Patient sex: M
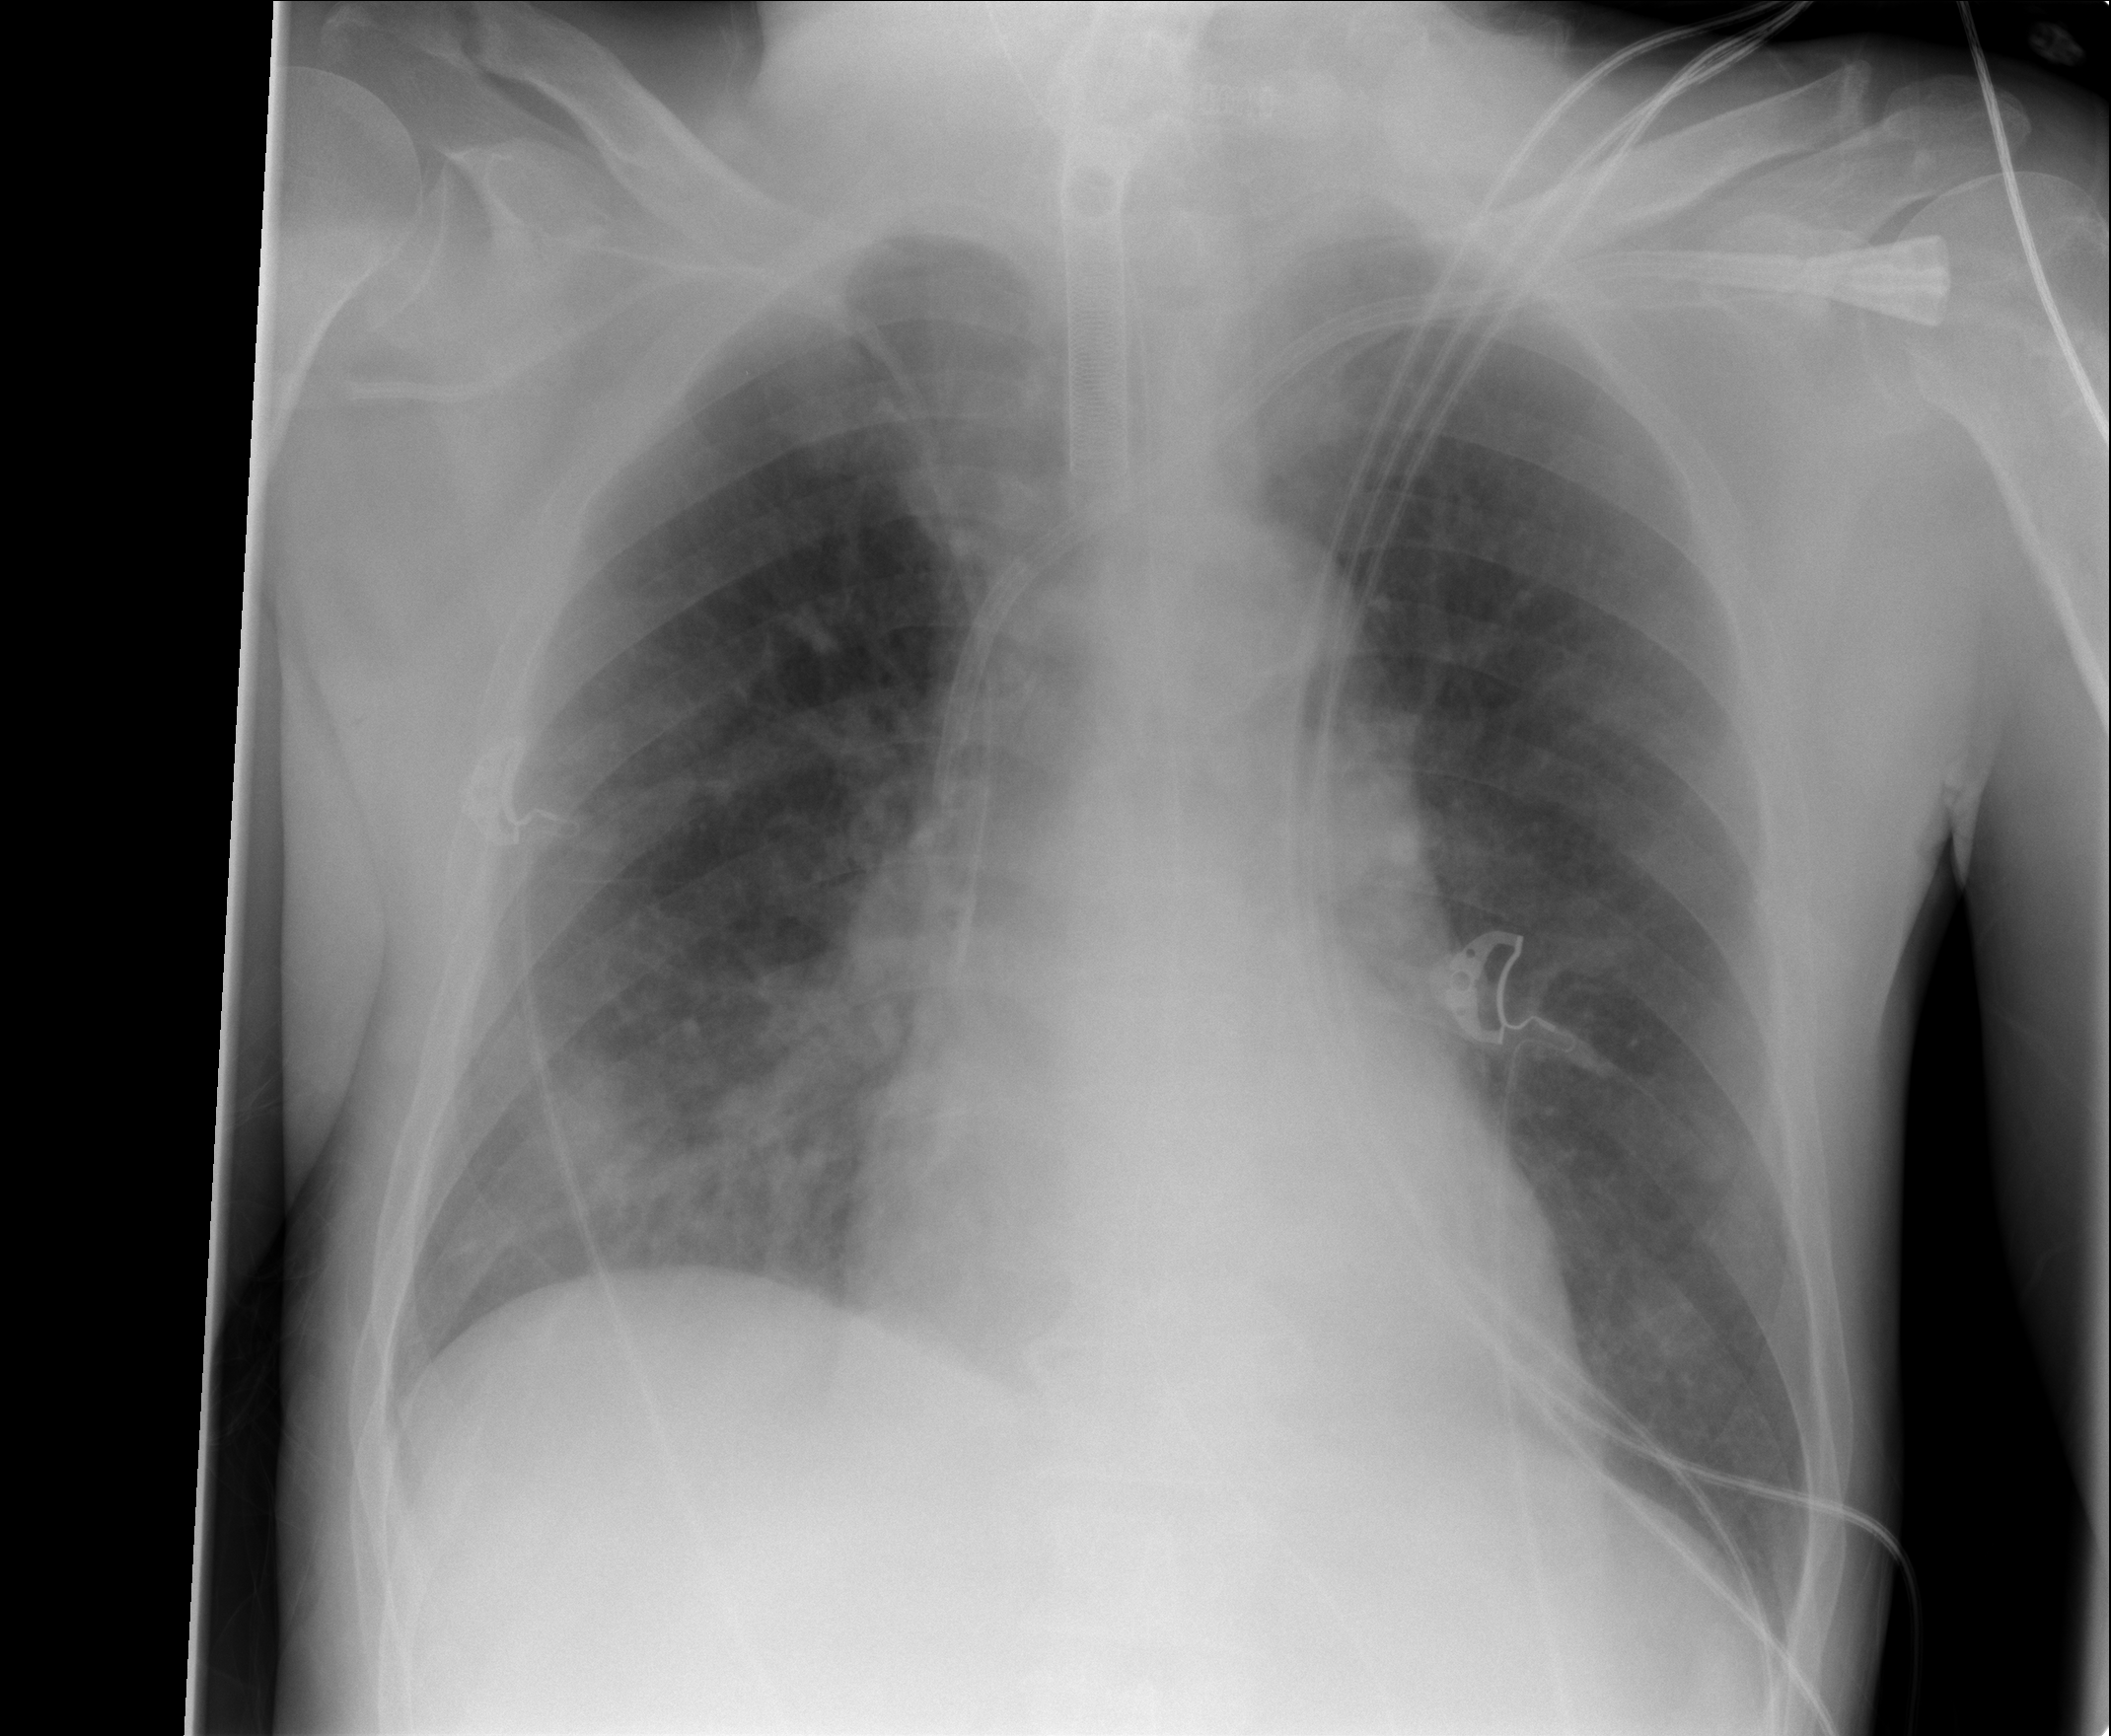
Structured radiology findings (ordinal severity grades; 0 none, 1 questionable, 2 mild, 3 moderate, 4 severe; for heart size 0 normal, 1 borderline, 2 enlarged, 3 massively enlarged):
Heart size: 0
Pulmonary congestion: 2
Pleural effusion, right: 0
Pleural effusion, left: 0
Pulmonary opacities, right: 2
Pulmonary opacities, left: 0
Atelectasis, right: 2
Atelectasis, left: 0